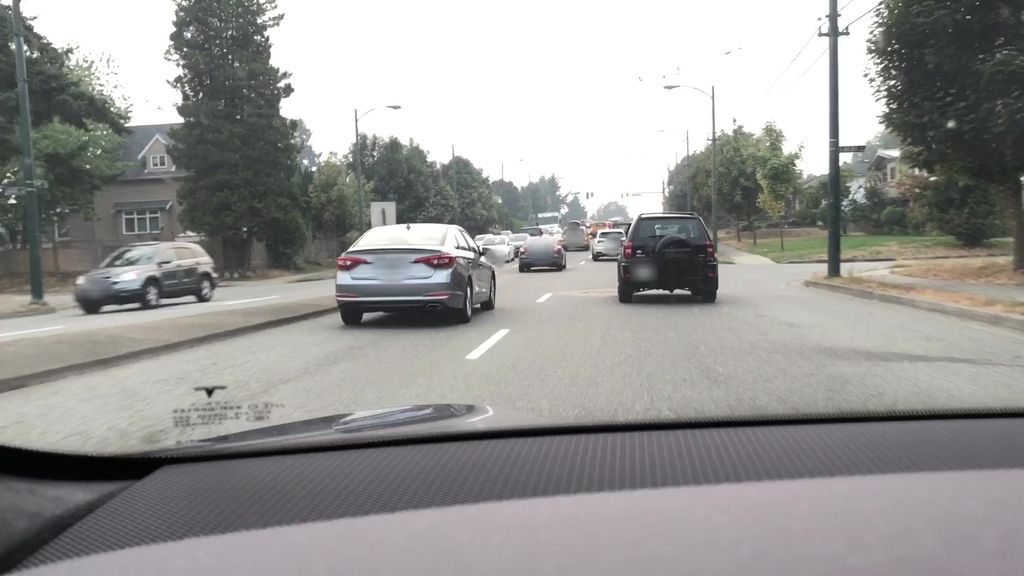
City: vancouver